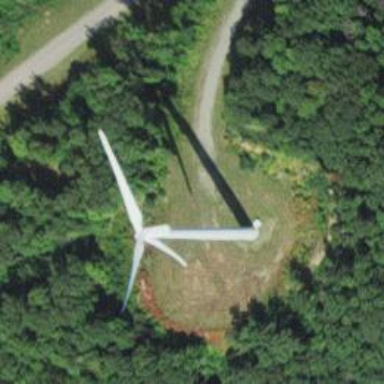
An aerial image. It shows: Wind generator with horizontal axis. The generator is wind turbine.